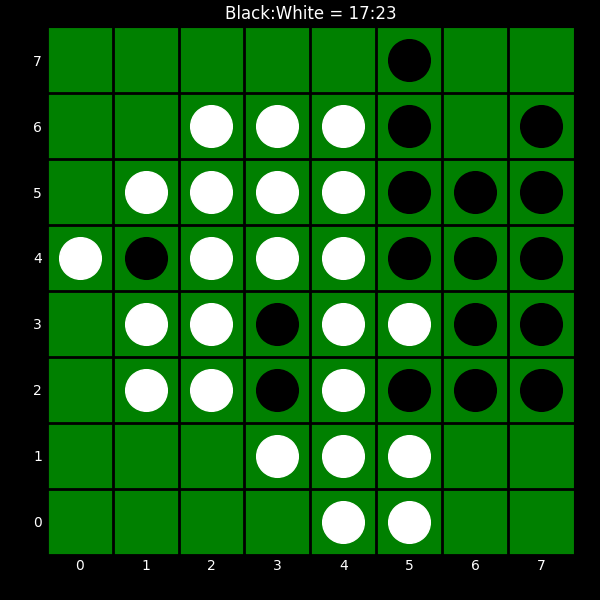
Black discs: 17
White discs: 23